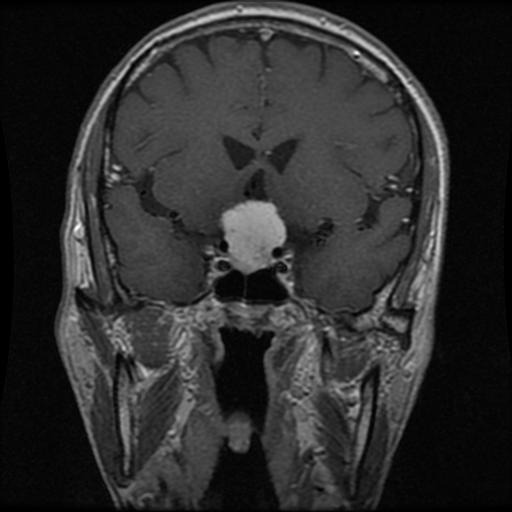
Label: meningioma